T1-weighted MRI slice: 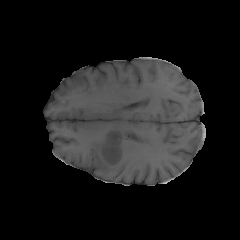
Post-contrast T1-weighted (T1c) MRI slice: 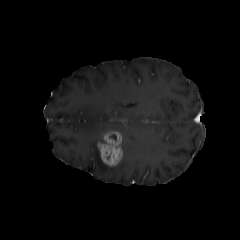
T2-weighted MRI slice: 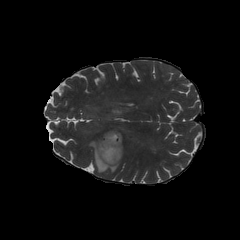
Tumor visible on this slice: yes